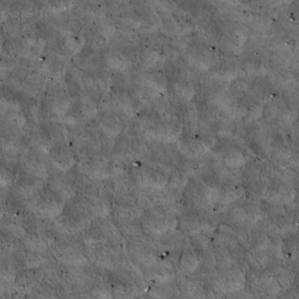
Label: non_frost